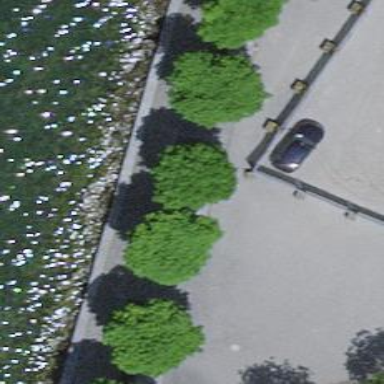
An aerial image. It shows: Black bench.